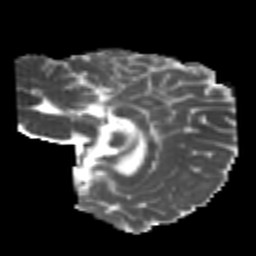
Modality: MD
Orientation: sagittal
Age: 20
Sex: female
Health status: healthy
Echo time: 0.074 s